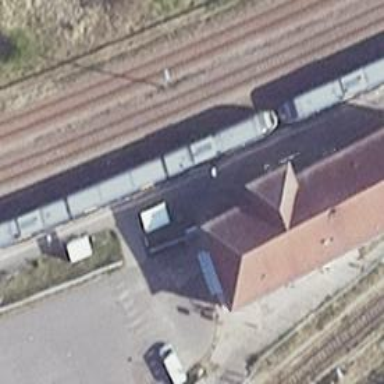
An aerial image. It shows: Stop position for public transport at railway stop.